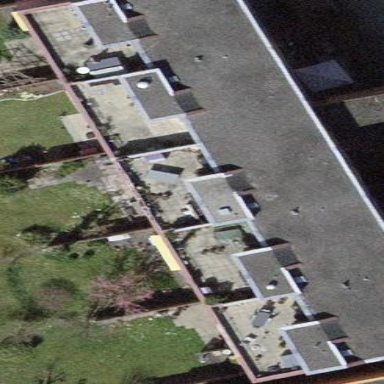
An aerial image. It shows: Residential building.